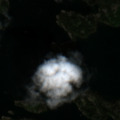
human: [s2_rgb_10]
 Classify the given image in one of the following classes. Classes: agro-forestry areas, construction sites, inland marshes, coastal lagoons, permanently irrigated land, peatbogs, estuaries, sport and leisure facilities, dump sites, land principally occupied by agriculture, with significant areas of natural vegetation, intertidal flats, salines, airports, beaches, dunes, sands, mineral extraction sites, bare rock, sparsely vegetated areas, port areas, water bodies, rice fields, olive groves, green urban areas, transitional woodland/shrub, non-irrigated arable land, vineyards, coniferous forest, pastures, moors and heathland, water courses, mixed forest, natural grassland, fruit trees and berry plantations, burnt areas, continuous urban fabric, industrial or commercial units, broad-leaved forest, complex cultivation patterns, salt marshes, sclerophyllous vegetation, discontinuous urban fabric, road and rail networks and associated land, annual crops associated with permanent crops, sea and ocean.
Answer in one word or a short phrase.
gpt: broad-leaved forest, bare rock, sea and ocean